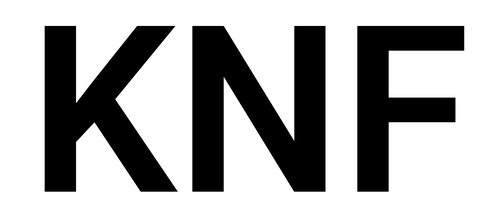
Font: Roboto_SemiBold